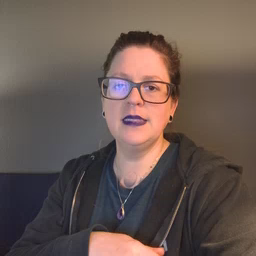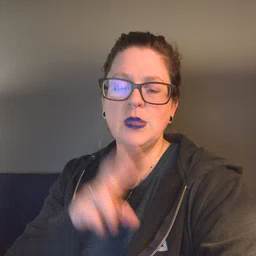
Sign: read